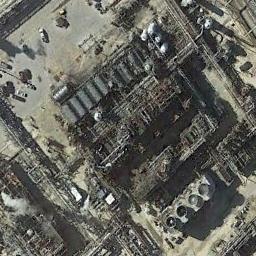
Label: industrial_area